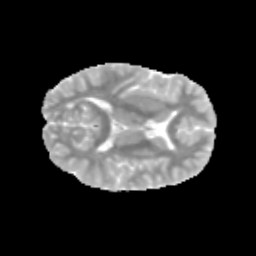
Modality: MD
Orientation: axial
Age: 10
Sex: male
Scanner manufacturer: siemens
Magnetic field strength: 3 T
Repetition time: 3.8 s
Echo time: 0.07 s